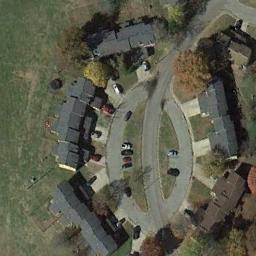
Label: medium_residential